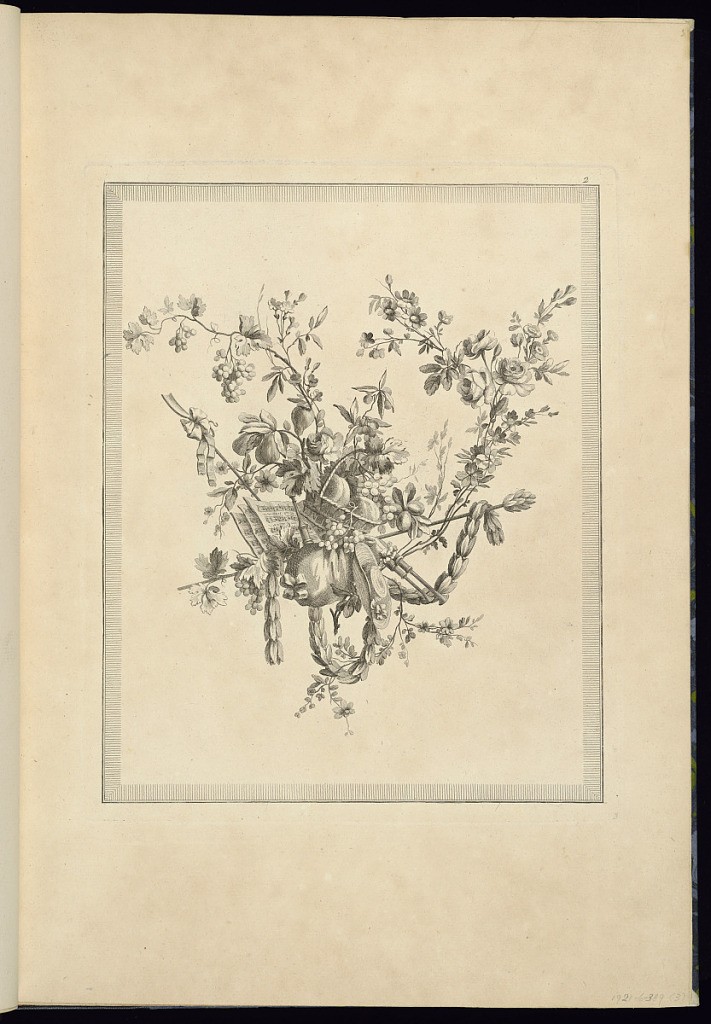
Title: Floral Trophy
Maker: Pierre Ranson, French, 1736–1786
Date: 1778
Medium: Etching on laid paper
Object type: Print
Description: Floral trophy ornament design incorporating flowers, foliate branches, basket of fruit, a hat, festoon of leaves, bagpipe or musette, and sheets of music. The plate is numbered.